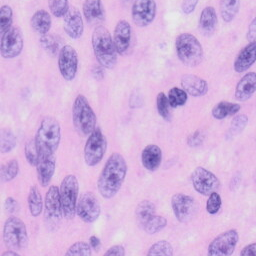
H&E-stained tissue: Skin